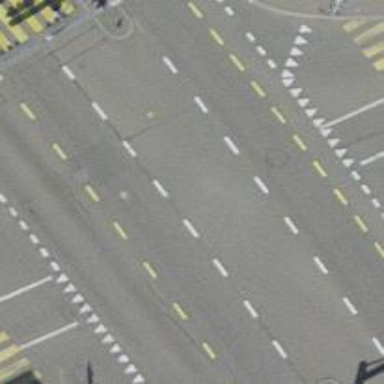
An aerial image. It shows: Road with traffic signals.